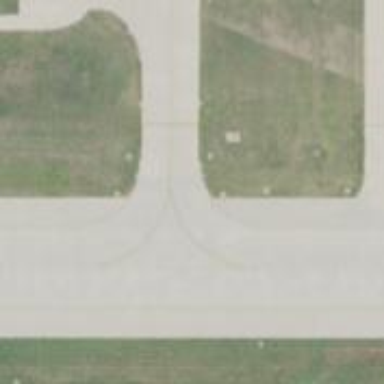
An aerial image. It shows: Image of taxiway at airport.